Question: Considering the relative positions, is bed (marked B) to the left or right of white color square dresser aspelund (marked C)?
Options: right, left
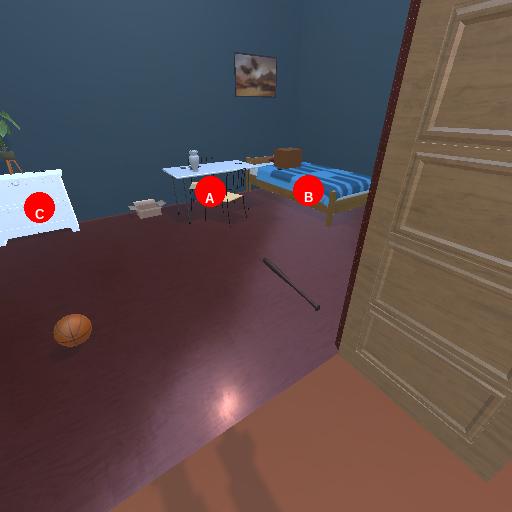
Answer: right